Interaction volume radius: 5 \u00c5
Interaction volume height: 10 \u00c5
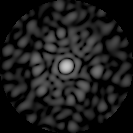
Disorder parameter: 0.8522